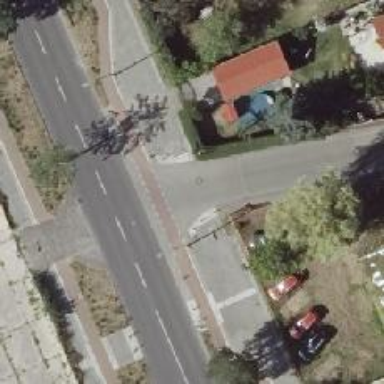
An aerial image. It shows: Residential road with sidewalk on the left side.